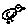
Label: bird